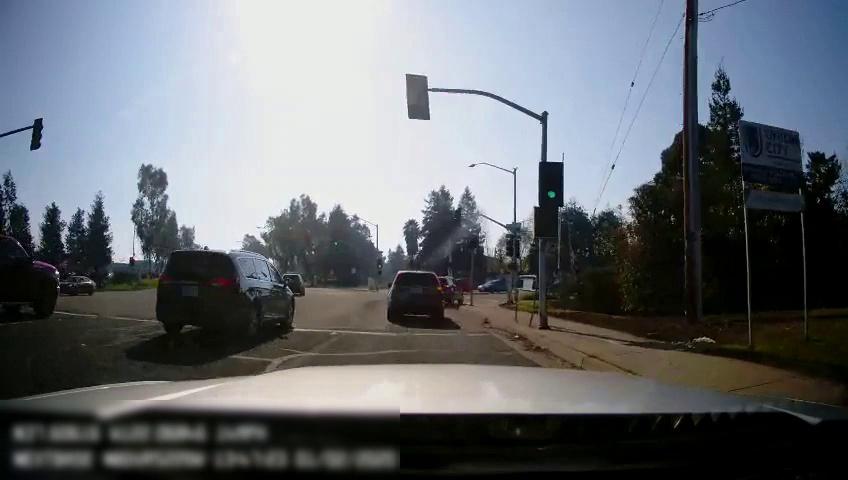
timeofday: Dusk/Dawn/Twilight
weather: Sunny
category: Drivable Space
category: Vehicles | SUV
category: Vehicles | SUV
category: Vehicles | SUV
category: Vehicles | SUV
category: Vehicles | SUV
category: Vehicles | Car
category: Vehicles | Car
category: Traffic | Signs
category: Traffic | Lights
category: Traffic | Lights
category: Traffic | Lights
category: Traffic | Lights
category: Traffic | Lights
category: Traffic | Lights